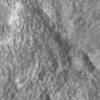
Label: not_dusty